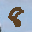
Label: 8